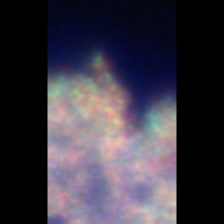
Taxon: Unknown_detritus
Group: Unknown